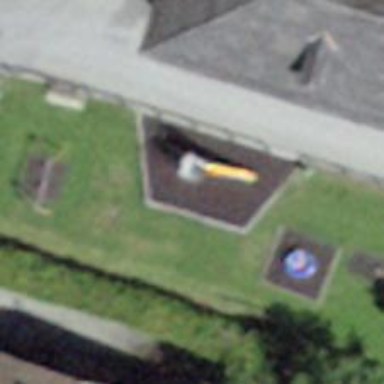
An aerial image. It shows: Playground area for leisure activities on the land.